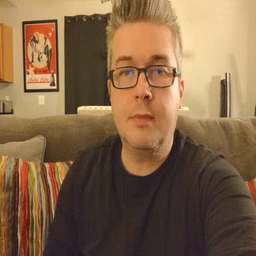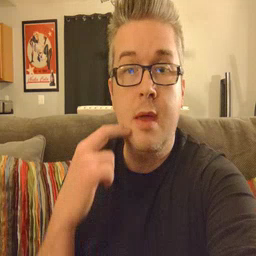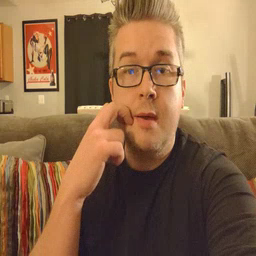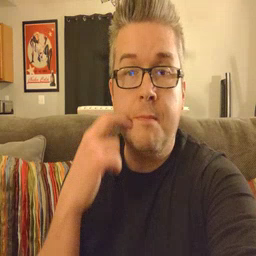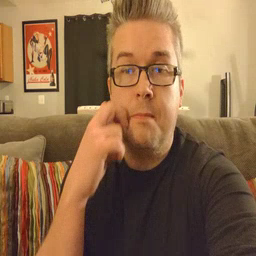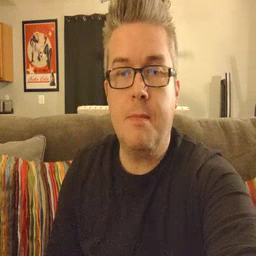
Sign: gum